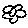
Label: flower